Question: I want to display line on linear chart like this:

It is plotline with angle.
How do I add plotline on highcharts with angle?
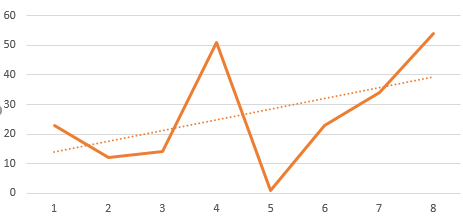
Answer: You can use 'Highcharts.SVGRenderer' class to add the line:
'''
chart: {
events: {
load: function() {
this.renderer.path(['M', 100, 50, 'L', 200, 300])
.attr({
'stroke-width': 2,
stroke: 'red'
})
.add();
}
}
}
'''
---
<URL>
<URL>